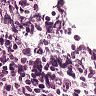
Metastatic tissue present: no